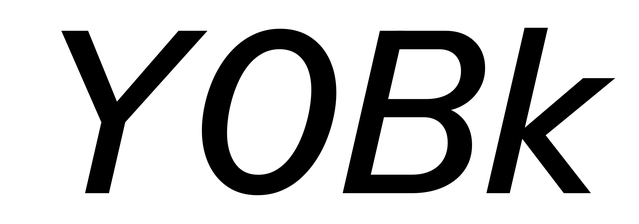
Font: InstrumentSans-Italic_Medium_Italic